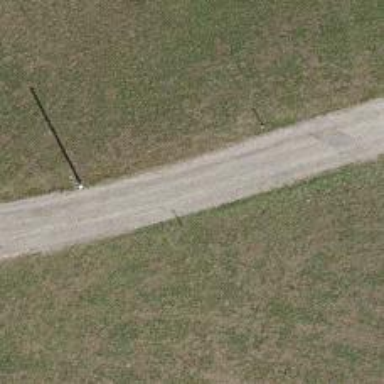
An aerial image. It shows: Asphalt track with grade1 tracktype.